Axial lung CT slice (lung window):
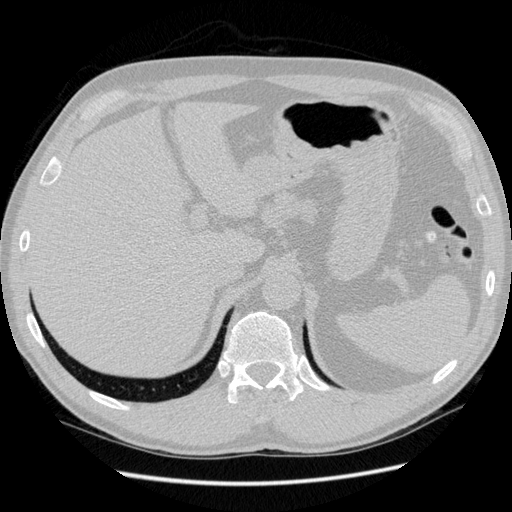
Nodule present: no